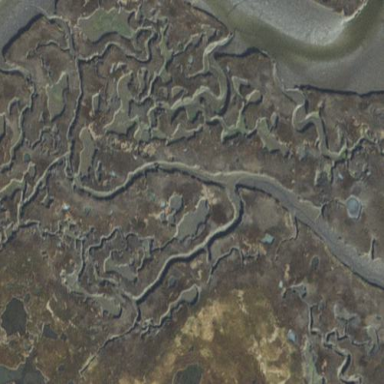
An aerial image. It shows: Tidal river flows naturally.